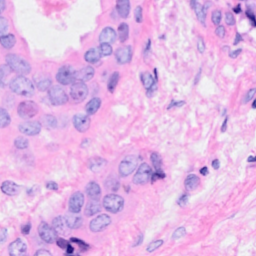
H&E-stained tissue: Breast